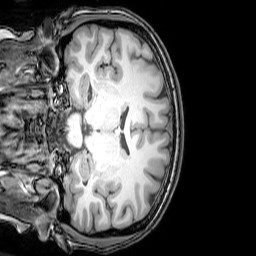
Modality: T1w
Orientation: coronal
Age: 24
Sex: female
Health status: healthy
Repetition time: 0.081 s
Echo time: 0.037 s